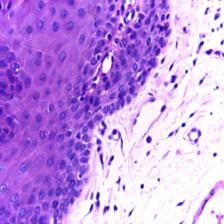
Diagnosis: Normal